Interaction volume radius: 10 \u00c5
Interaction volume height: 15 \u00c5
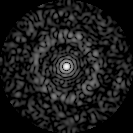
Disorder parameter: 0.854